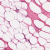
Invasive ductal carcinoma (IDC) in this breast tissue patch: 0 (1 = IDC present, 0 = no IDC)